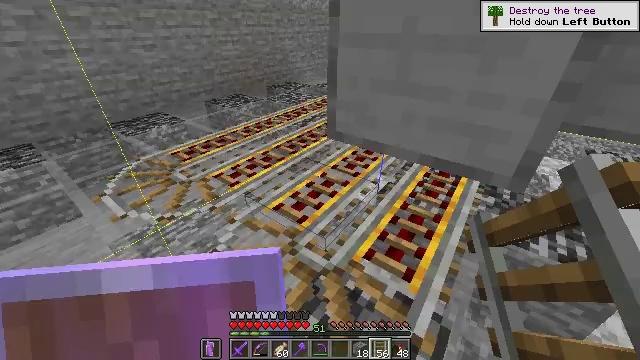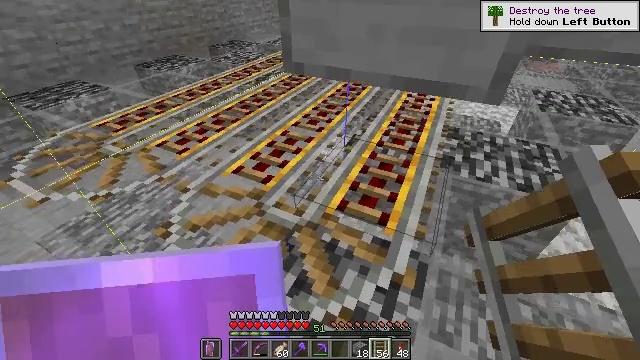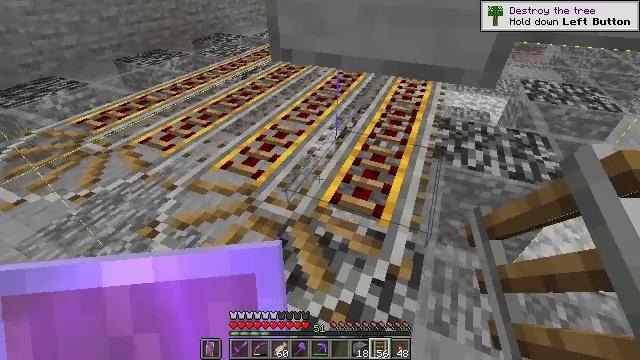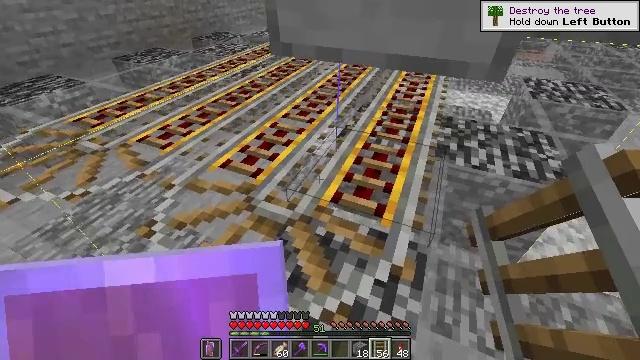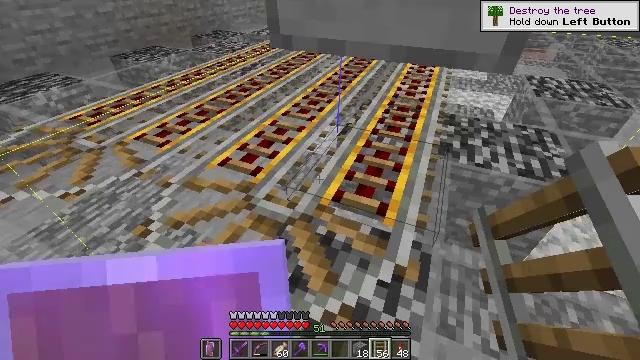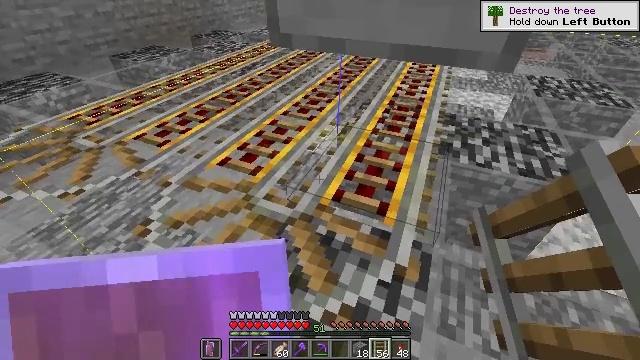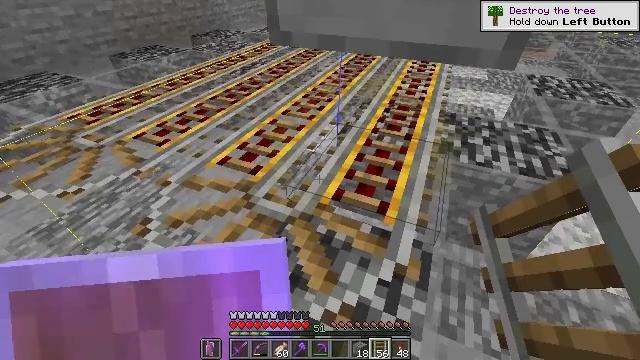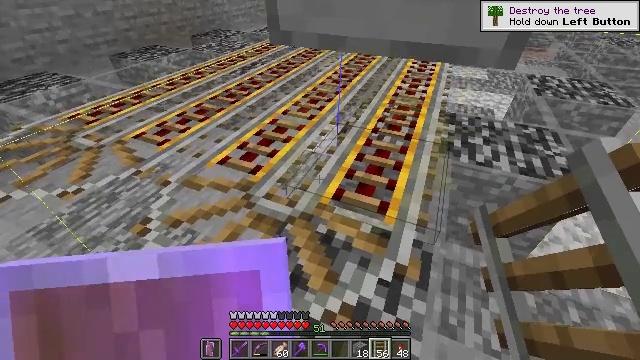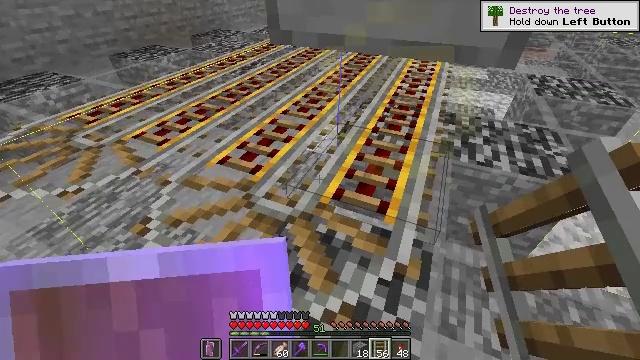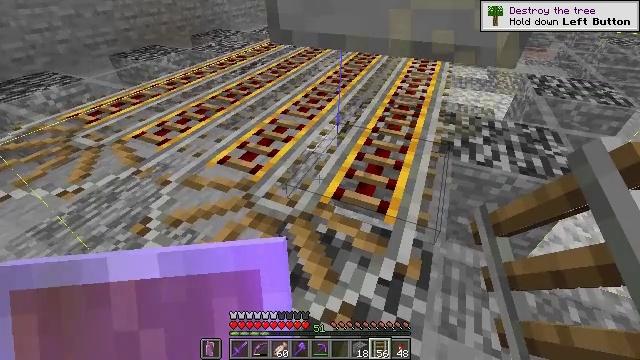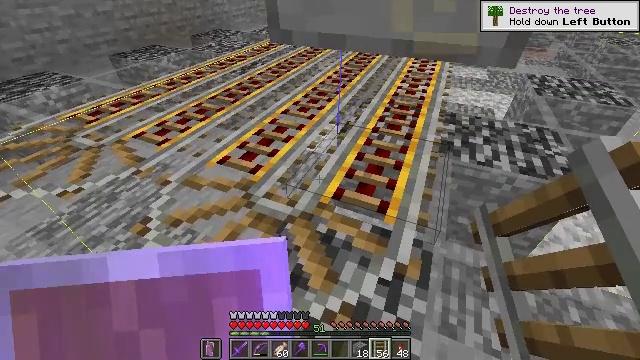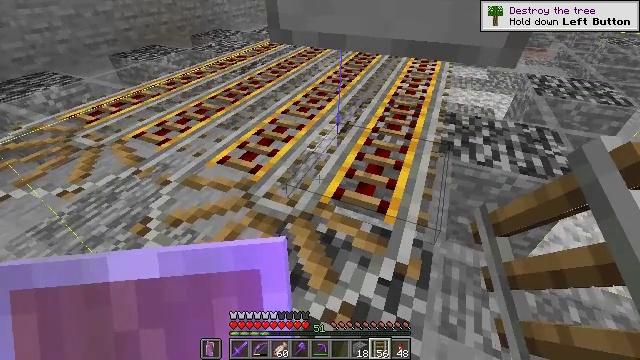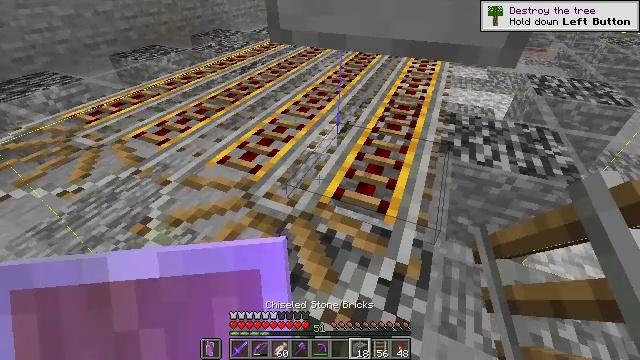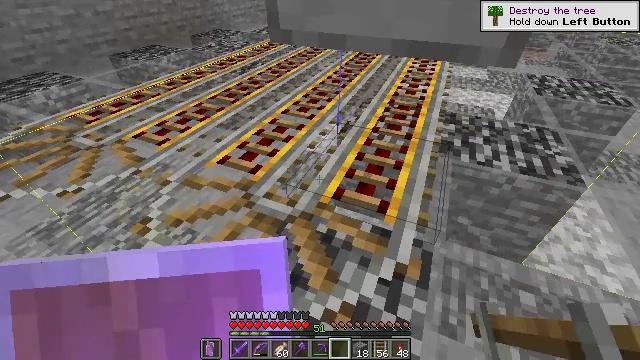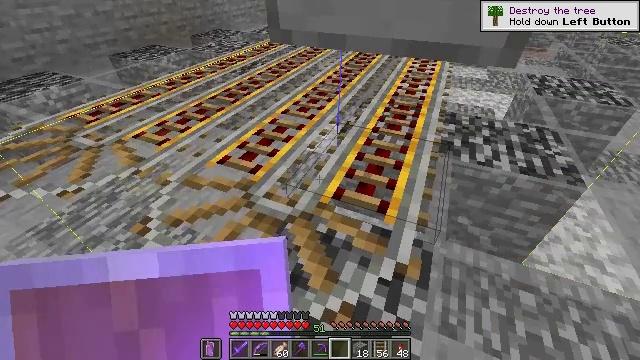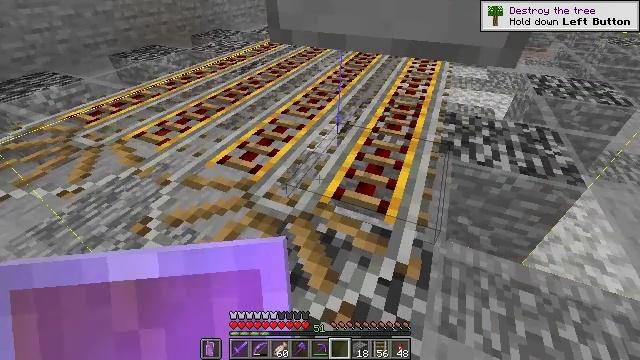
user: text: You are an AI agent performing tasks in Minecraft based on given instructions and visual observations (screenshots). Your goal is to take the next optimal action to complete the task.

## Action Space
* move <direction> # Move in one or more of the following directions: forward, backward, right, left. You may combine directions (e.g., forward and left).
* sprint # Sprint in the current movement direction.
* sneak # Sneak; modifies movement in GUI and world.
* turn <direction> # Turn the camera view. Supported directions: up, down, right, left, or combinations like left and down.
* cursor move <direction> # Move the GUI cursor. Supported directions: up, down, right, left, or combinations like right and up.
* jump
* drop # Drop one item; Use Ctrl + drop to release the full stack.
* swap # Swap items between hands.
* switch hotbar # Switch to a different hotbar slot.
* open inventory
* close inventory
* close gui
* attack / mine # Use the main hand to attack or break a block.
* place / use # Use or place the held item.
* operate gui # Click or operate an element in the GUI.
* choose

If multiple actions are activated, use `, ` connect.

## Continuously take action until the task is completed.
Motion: motion action
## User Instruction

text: Disassemble the powered rail from the track.
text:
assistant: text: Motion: sneak
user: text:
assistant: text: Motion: move forward, sneak, turn right
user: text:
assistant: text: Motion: sneak
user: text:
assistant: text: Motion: sneak
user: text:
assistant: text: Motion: sneak
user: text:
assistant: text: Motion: sneak
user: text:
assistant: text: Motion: sneak
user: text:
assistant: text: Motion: sneak
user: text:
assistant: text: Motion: sneak
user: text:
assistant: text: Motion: sneak
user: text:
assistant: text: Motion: sneak
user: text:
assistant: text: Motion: sneak
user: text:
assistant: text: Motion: sneak
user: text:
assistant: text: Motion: sneak
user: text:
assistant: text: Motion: sneak
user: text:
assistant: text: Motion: sneak
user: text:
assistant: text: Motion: sneak
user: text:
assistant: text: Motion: sneak
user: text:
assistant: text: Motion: sneak
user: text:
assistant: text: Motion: sneak
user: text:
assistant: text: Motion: sneak
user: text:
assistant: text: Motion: sneak
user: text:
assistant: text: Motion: sneak
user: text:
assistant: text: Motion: sneak
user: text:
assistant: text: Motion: sneak
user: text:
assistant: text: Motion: sneak, turn right
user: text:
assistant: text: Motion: sneak, turn right
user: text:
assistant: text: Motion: sneak, turn right
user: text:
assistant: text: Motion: sneak
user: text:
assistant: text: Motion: sneak